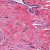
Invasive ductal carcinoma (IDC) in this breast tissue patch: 0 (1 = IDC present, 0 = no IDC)